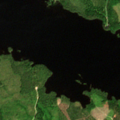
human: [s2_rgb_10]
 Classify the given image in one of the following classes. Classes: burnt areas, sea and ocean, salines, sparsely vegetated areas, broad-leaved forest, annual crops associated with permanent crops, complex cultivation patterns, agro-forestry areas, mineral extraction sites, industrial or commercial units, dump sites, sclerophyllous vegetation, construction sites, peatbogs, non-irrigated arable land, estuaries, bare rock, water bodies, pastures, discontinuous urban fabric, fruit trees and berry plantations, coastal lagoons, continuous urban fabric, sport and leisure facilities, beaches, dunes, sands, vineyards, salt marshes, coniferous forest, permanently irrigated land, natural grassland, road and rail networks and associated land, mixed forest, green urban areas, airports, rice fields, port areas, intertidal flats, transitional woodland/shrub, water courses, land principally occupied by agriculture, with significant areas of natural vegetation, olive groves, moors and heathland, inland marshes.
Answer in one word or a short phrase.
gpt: coniferous forest, mixed forest, water bodies